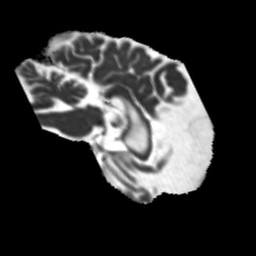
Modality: MD
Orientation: sagittal
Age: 49
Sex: male
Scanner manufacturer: siemens
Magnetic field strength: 3 T
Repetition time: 5.25 s
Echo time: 0.08 s